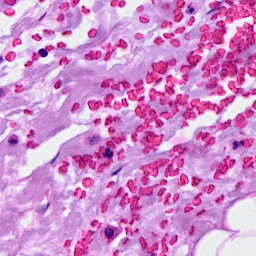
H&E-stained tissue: Breast